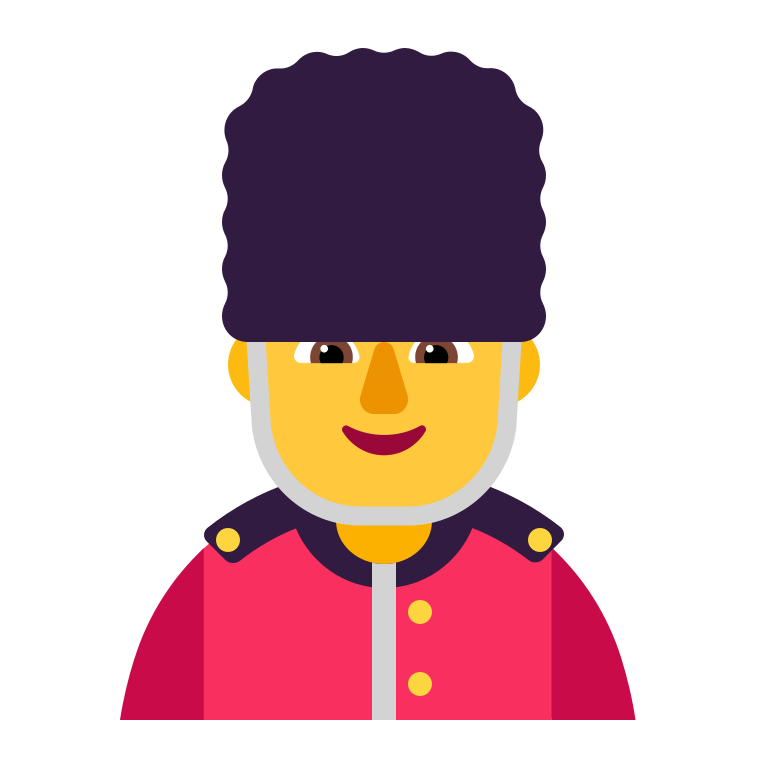
man guard flat default